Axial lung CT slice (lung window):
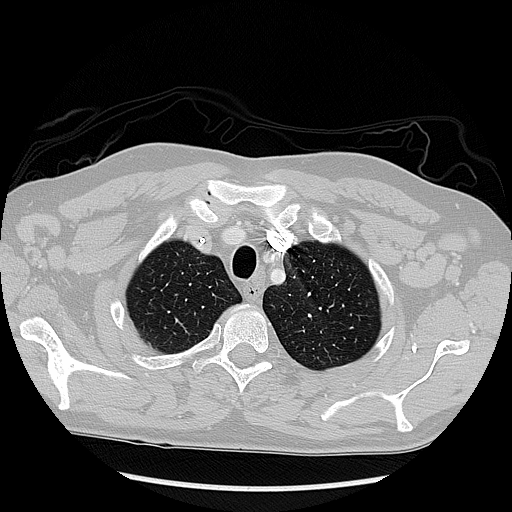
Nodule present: no